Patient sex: F
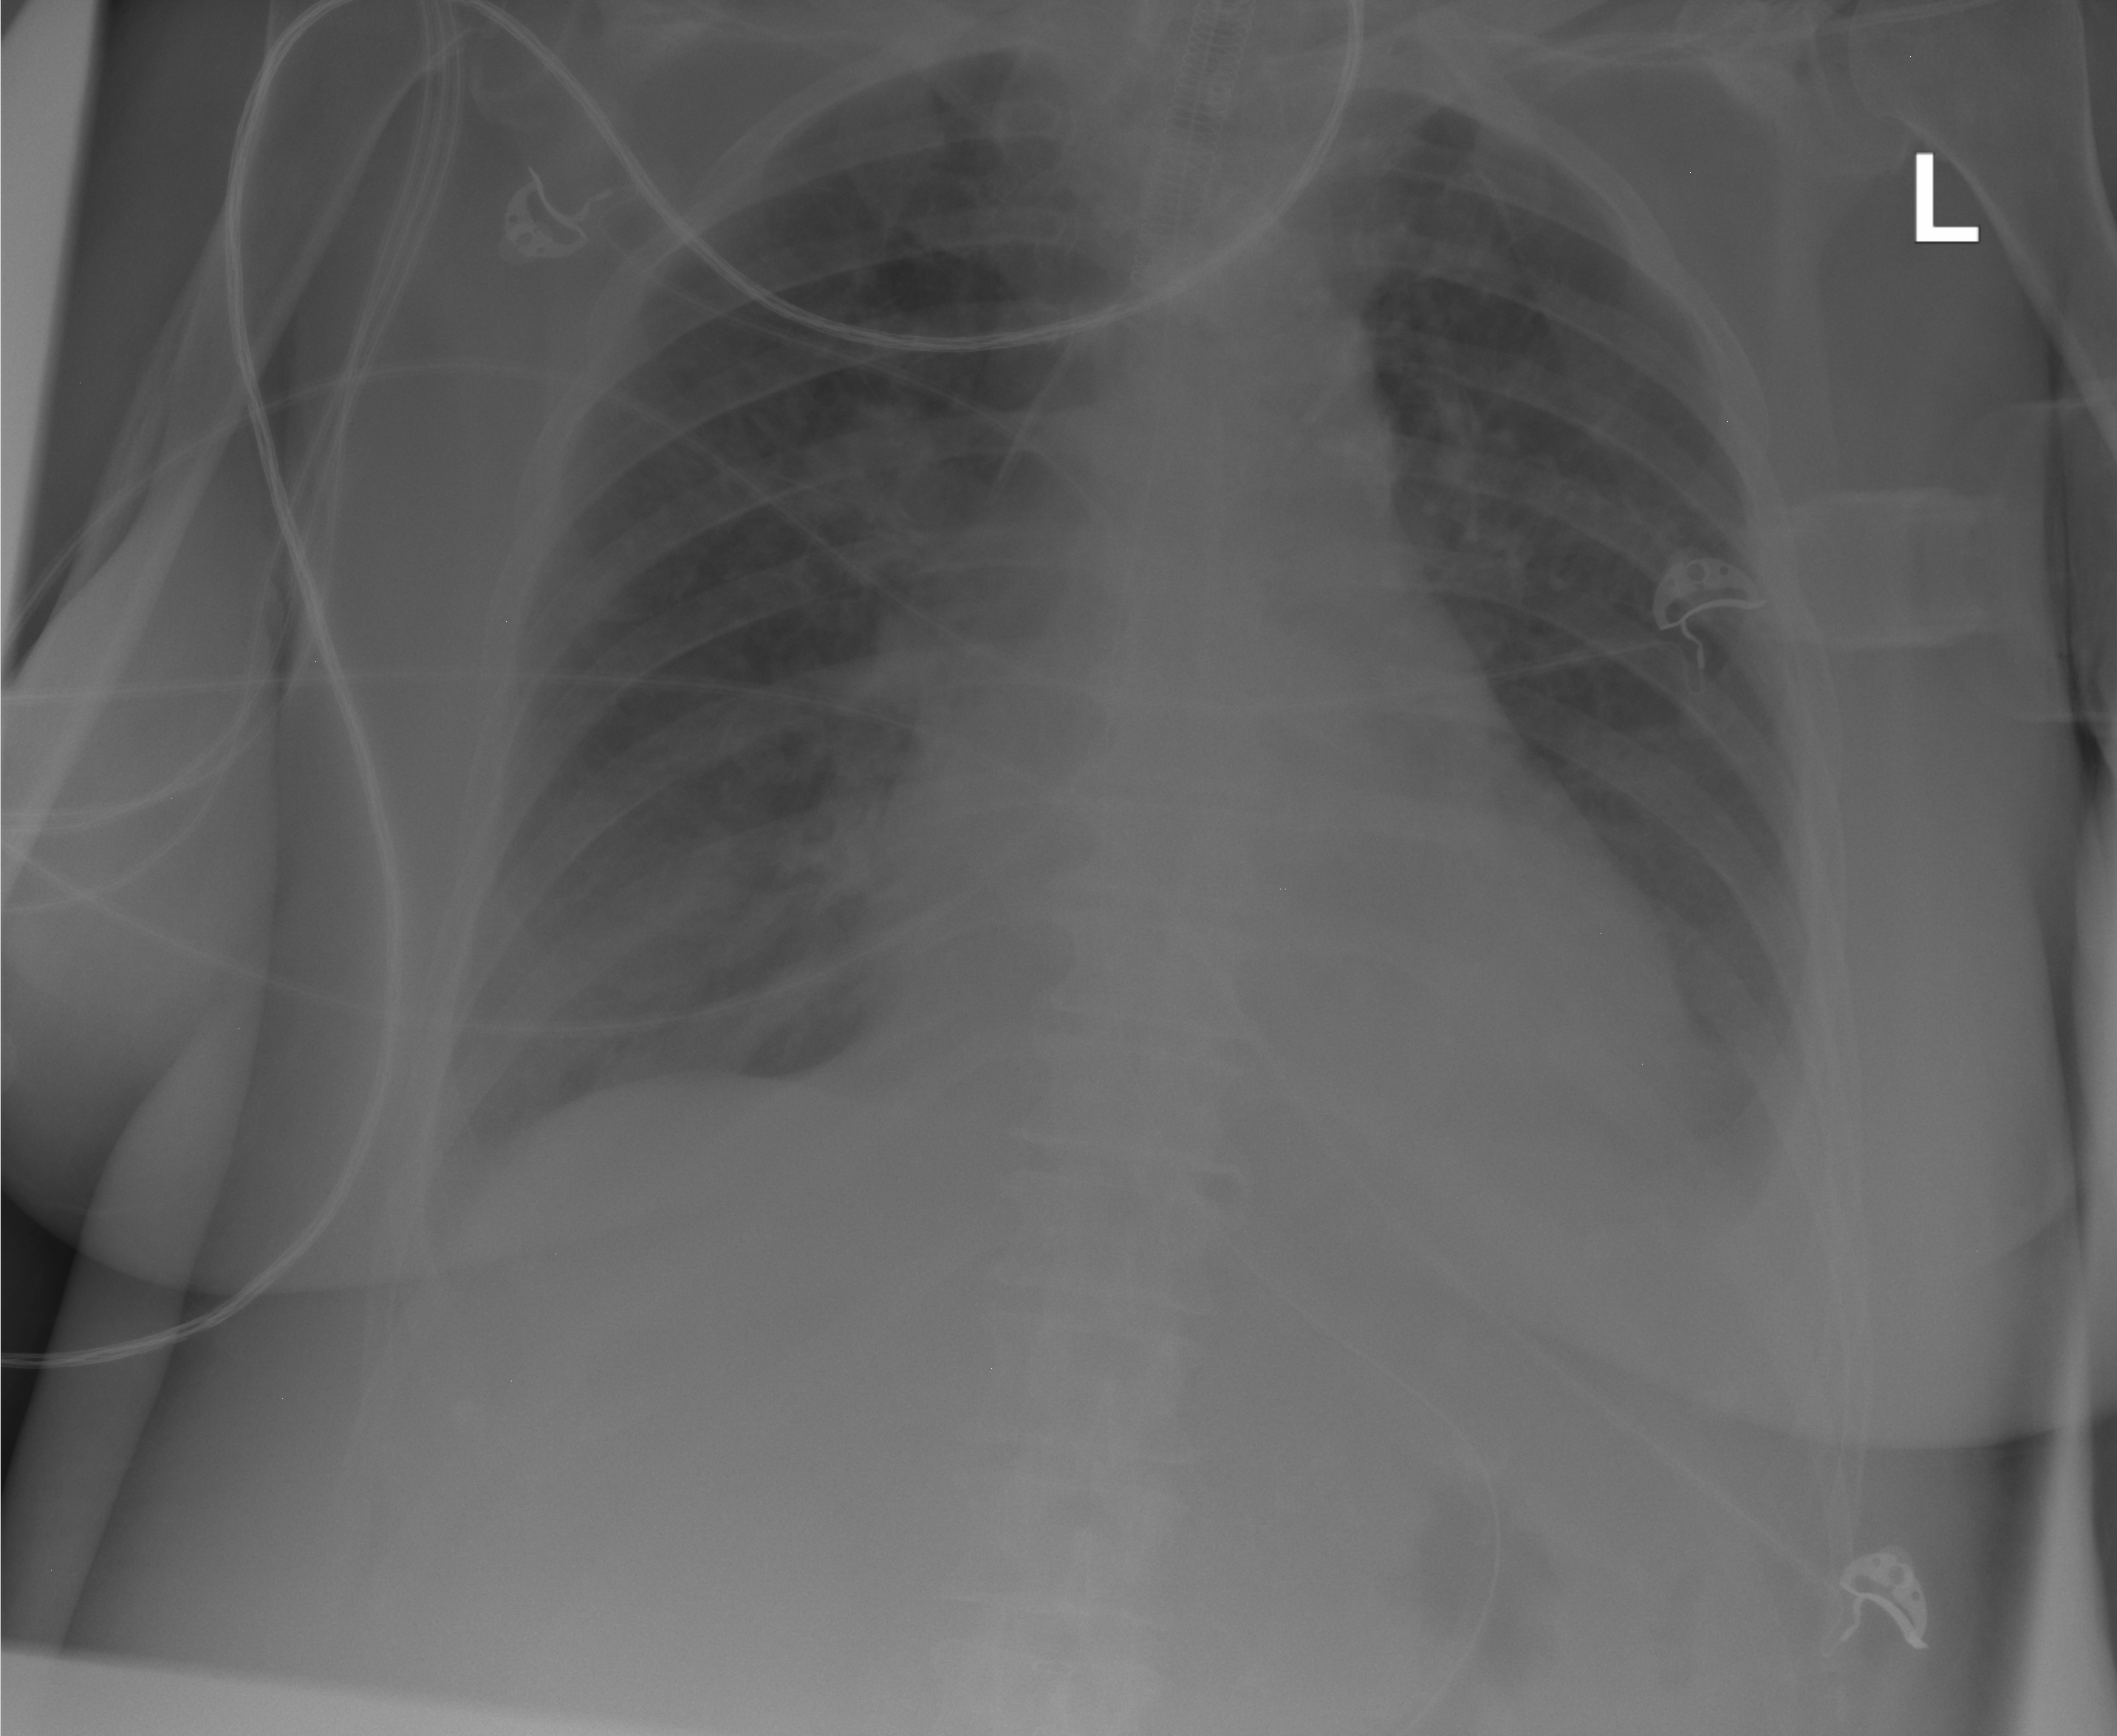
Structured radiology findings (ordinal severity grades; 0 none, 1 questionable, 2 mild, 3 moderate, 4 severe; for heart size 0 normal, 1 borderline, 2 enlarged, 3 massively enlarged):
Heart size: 0
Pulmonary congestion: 0
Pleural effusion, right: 0
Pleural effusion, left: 2
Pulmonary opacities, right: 0
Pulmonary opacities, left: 0
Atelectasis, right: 2
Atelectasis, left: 2